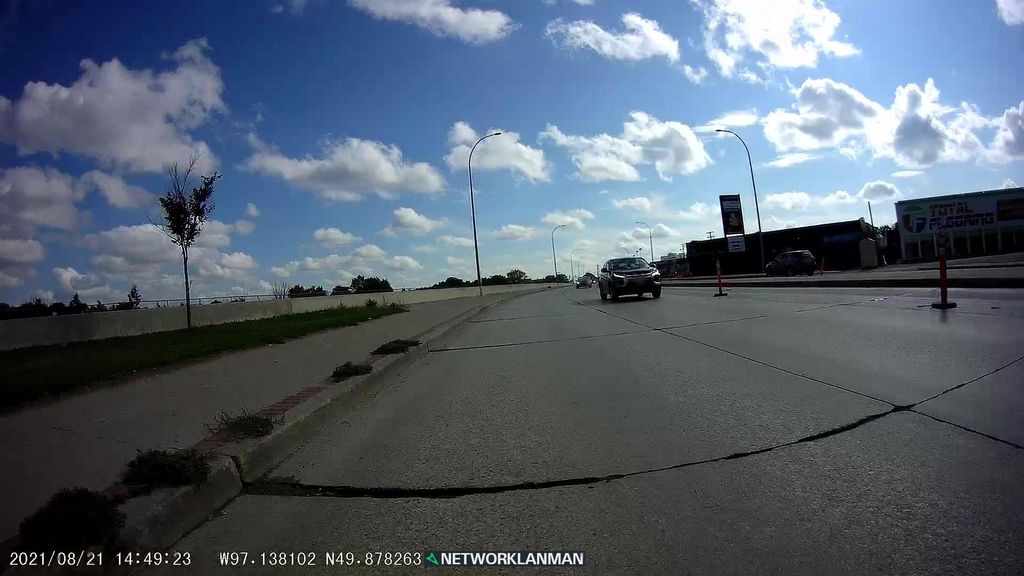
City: winnipeg